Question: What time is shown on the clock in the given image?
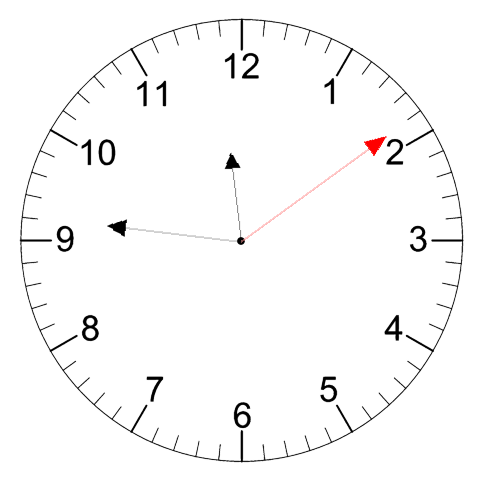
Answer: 11:46:09